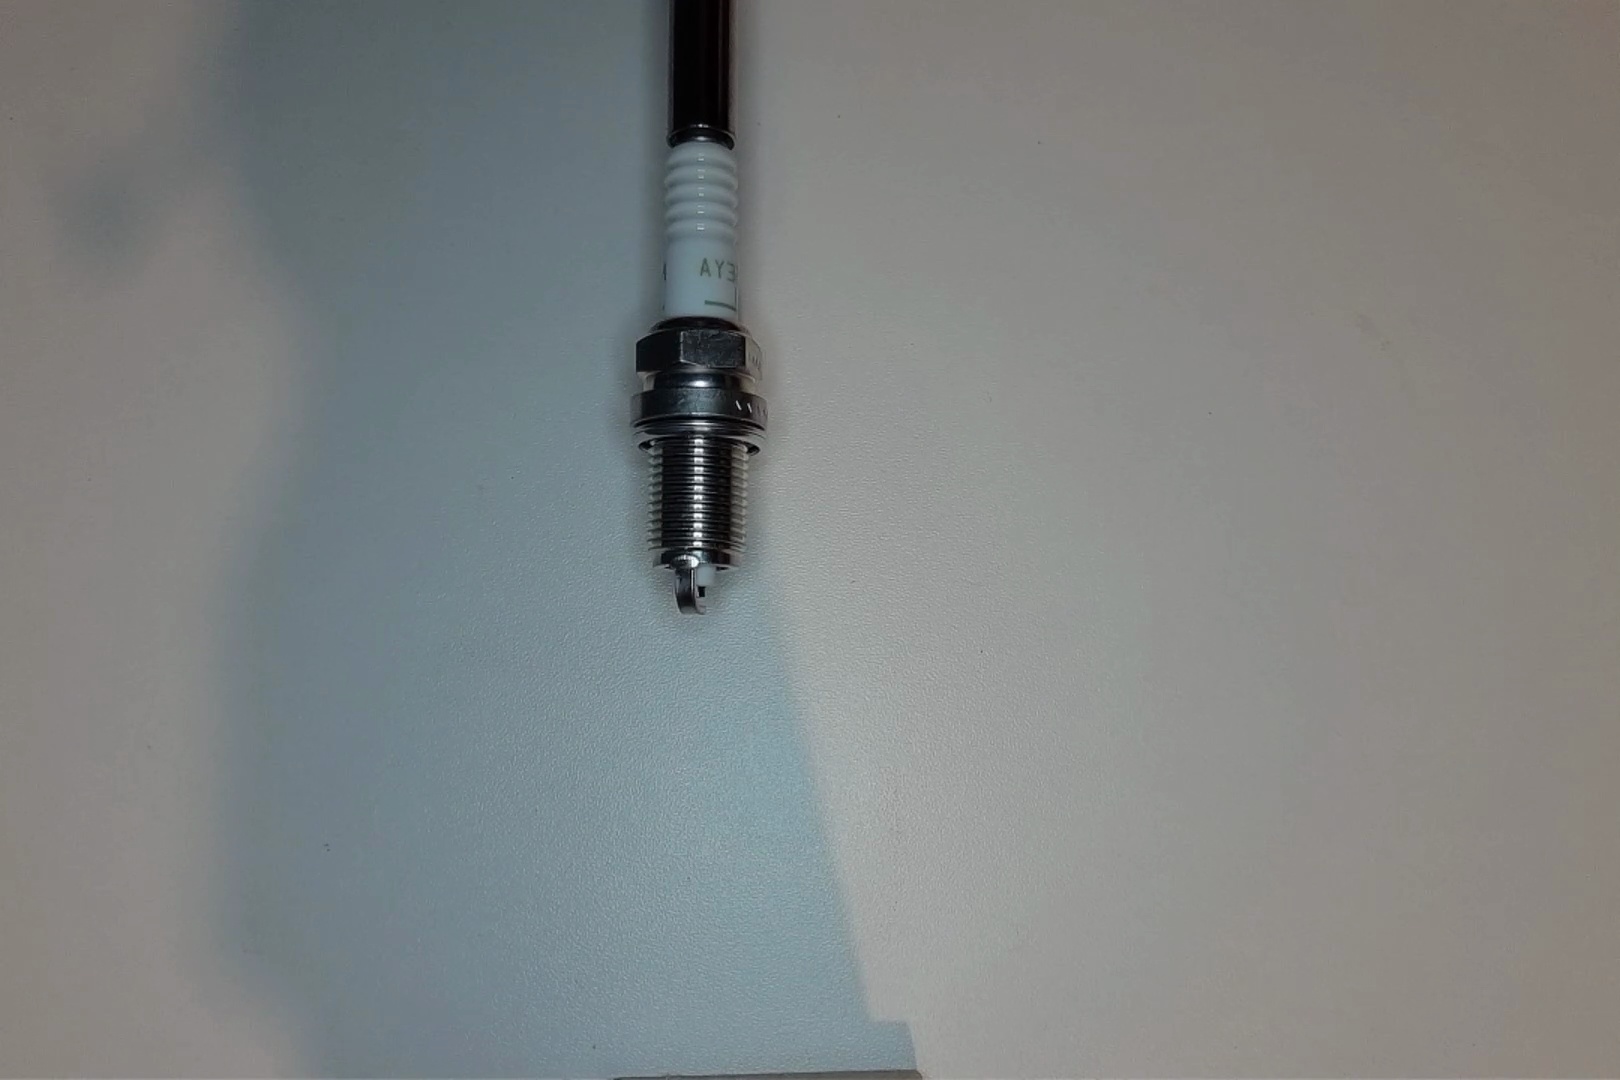
Label: normal